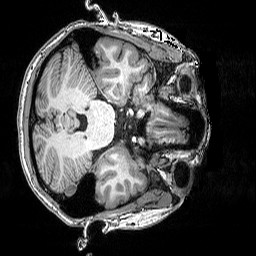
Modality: T1w
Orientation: axial
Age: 19
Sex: female
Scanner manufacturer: siemens
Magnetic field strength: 3 T
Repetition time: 2.5 s
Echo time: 0.00343 s